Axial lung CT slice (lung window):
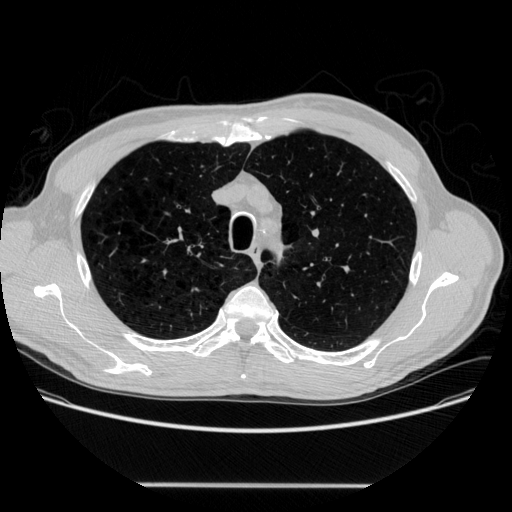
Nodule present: no